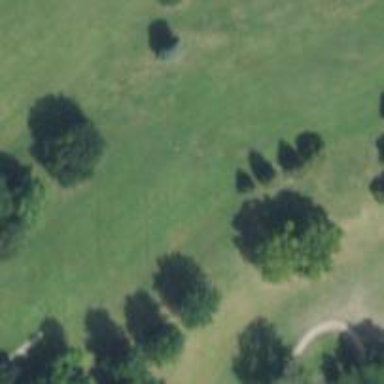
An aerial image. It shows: Golf hole.